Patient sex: F
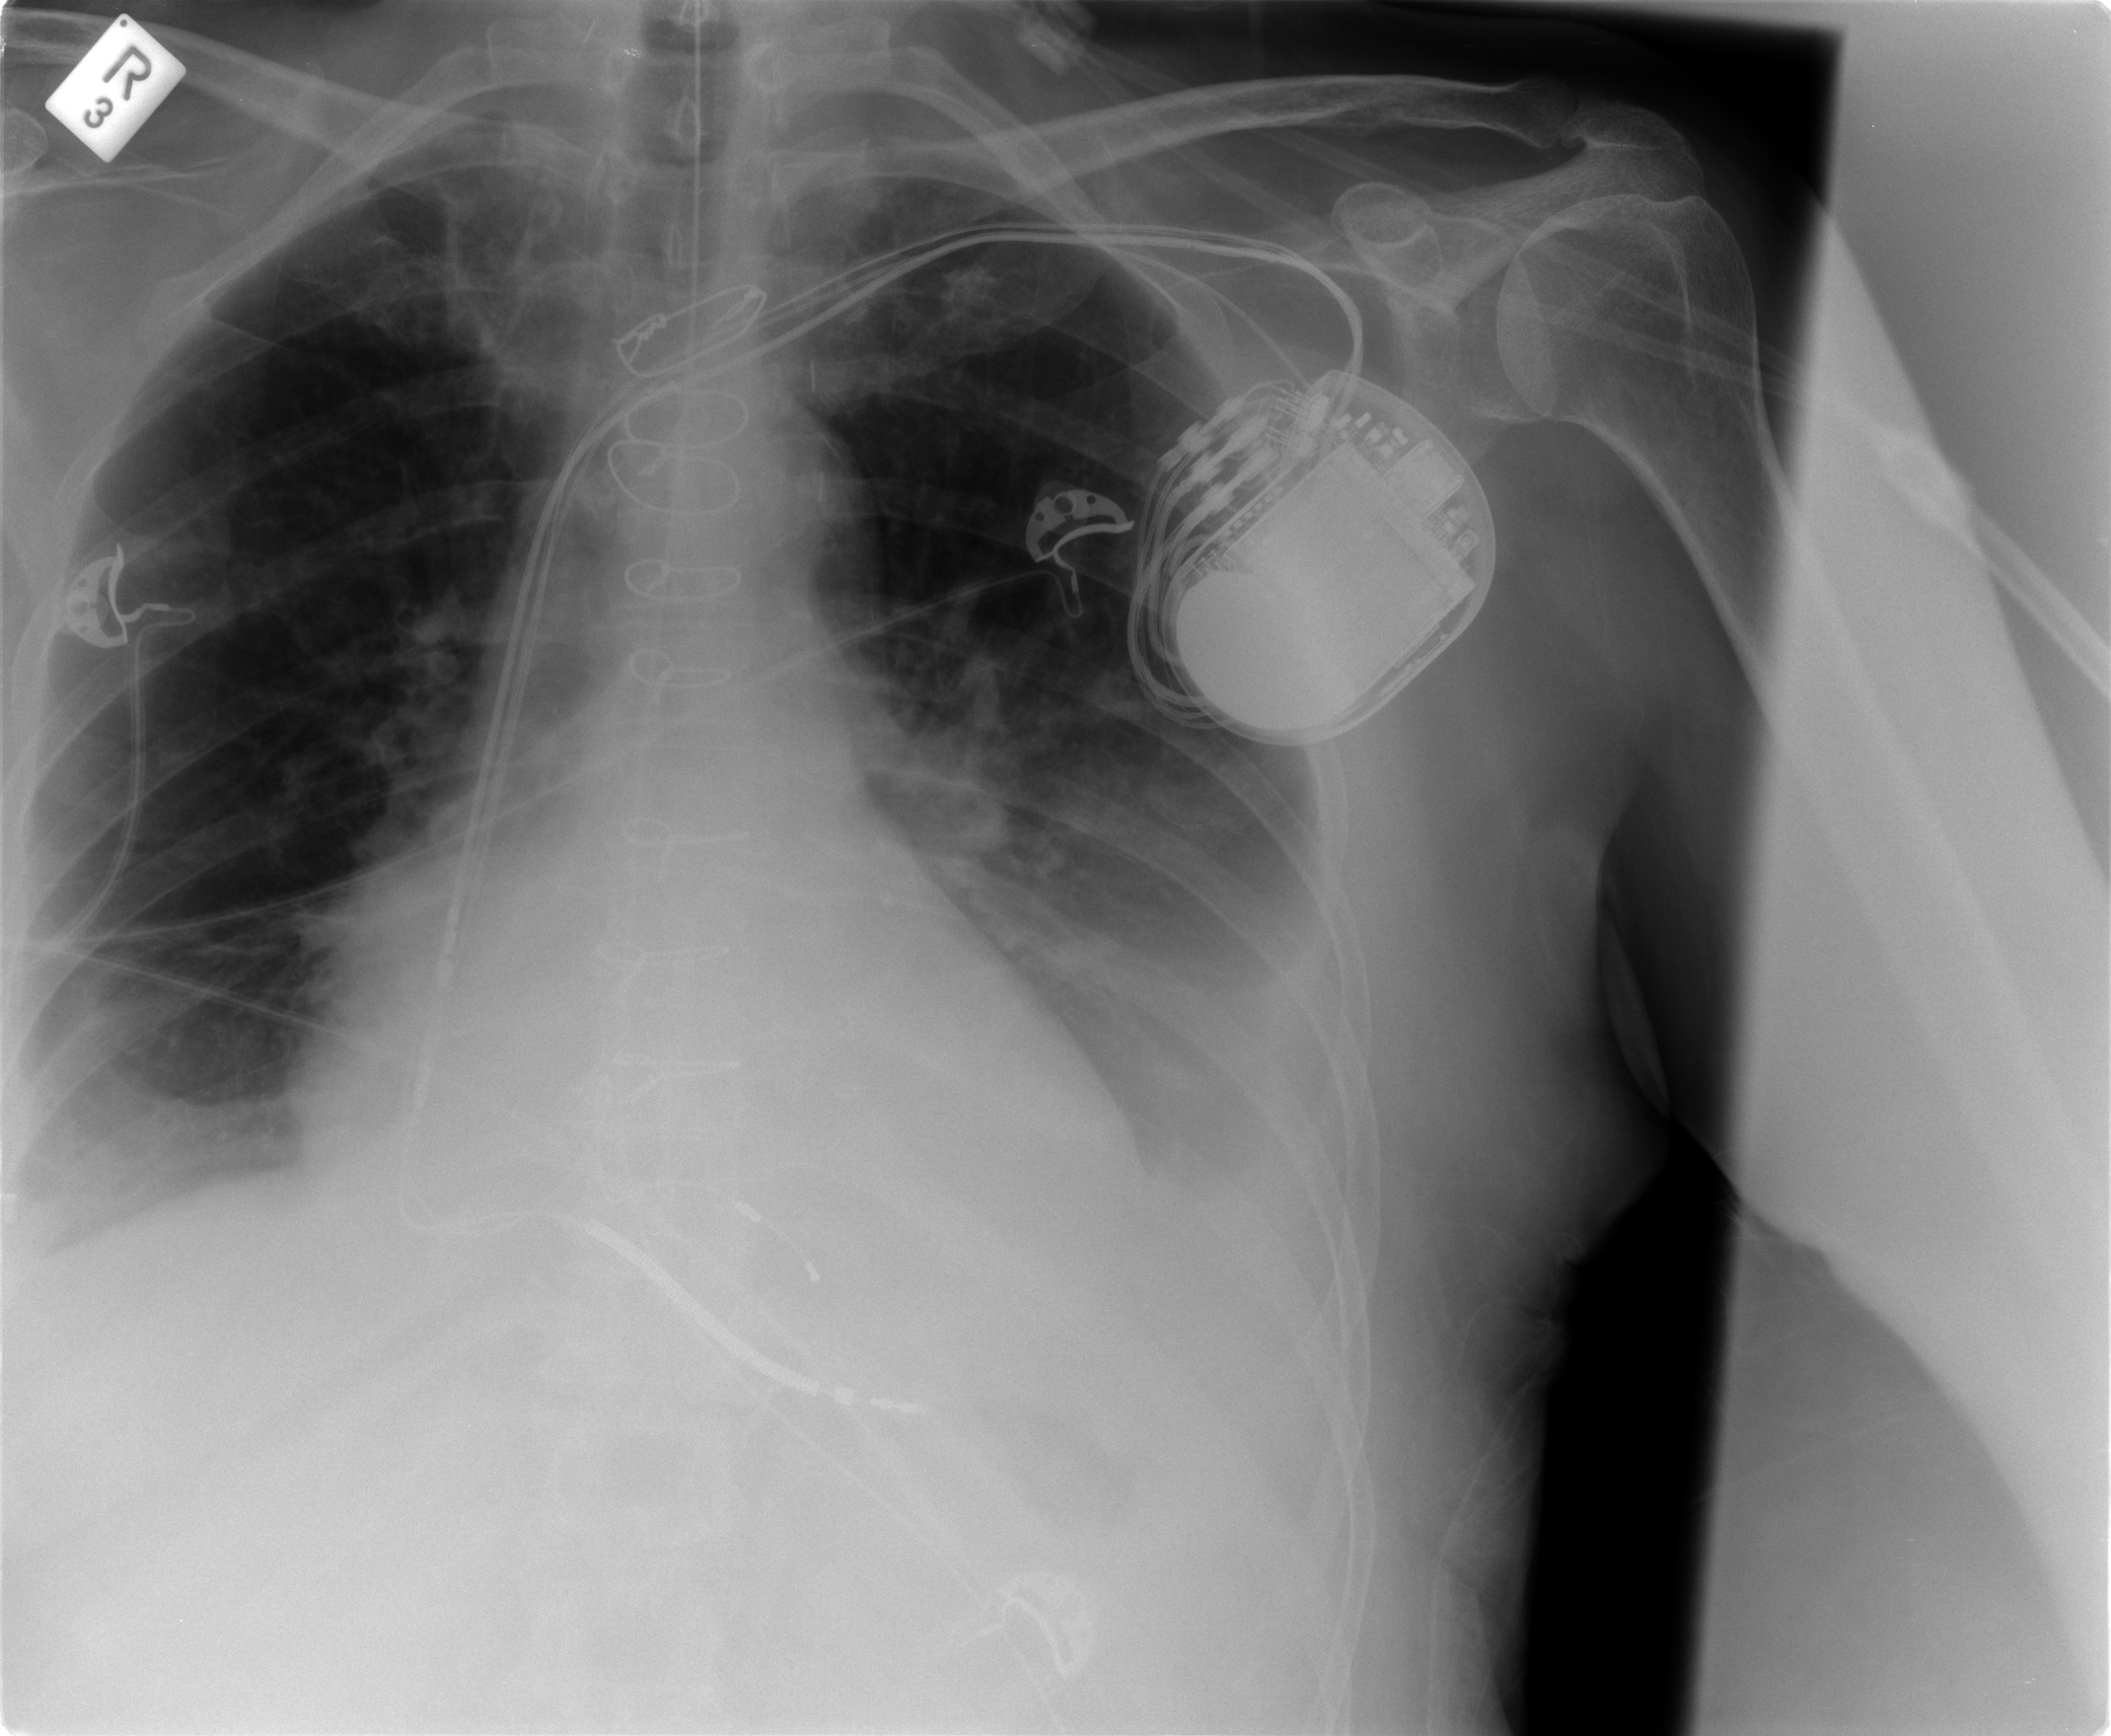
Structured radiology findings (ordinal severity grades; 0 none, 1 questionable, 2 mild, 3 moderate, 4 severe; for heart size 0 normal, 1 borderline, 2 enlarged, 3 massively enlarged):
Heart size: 0
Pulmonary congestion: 2
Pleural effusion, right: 2
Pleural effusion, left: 3
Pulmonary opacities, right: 0
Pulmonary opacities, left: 2
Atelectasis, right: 2
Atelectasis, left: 2